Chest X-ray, PA view. Patient: 50 years old, sex M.
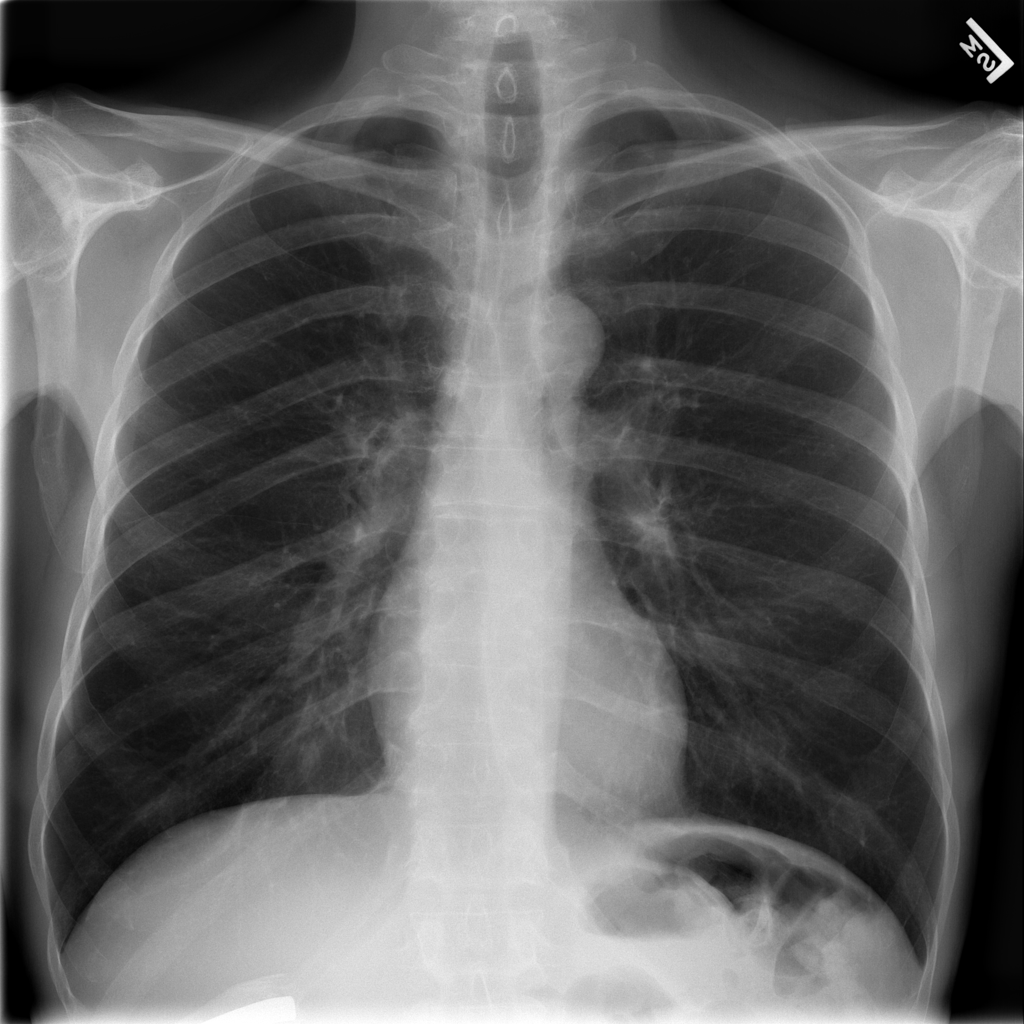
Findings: No Finding